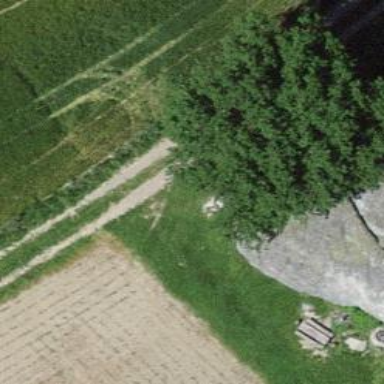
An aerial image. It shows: Pebblestone track with grade3 tracktype.